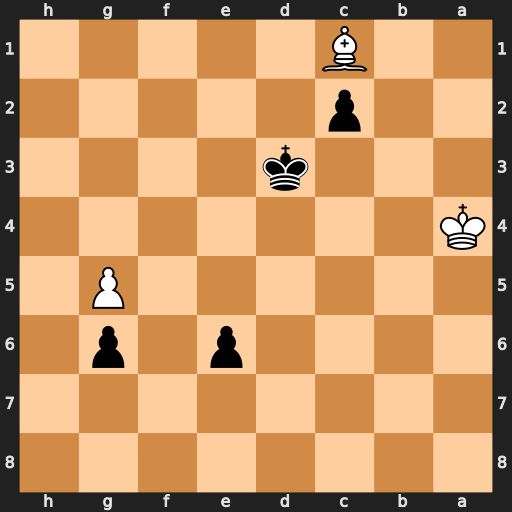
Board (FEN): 8/8/4p1p1/6P1/K7/3k4/2p5/2B5
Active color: b
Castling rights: -
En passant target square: -
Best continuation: e5 Kb3 e4 Kb2 e3 Bxe3 Kxe3